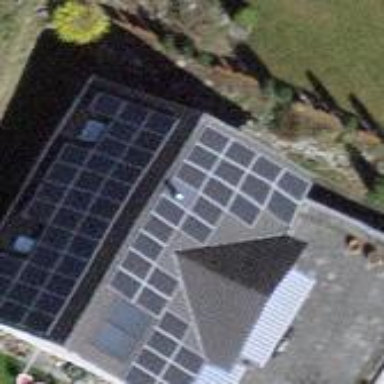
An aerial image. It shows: Solar power generator using photovoltaic method with solar photovoltaic panel types.